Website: apple
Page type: billing-address
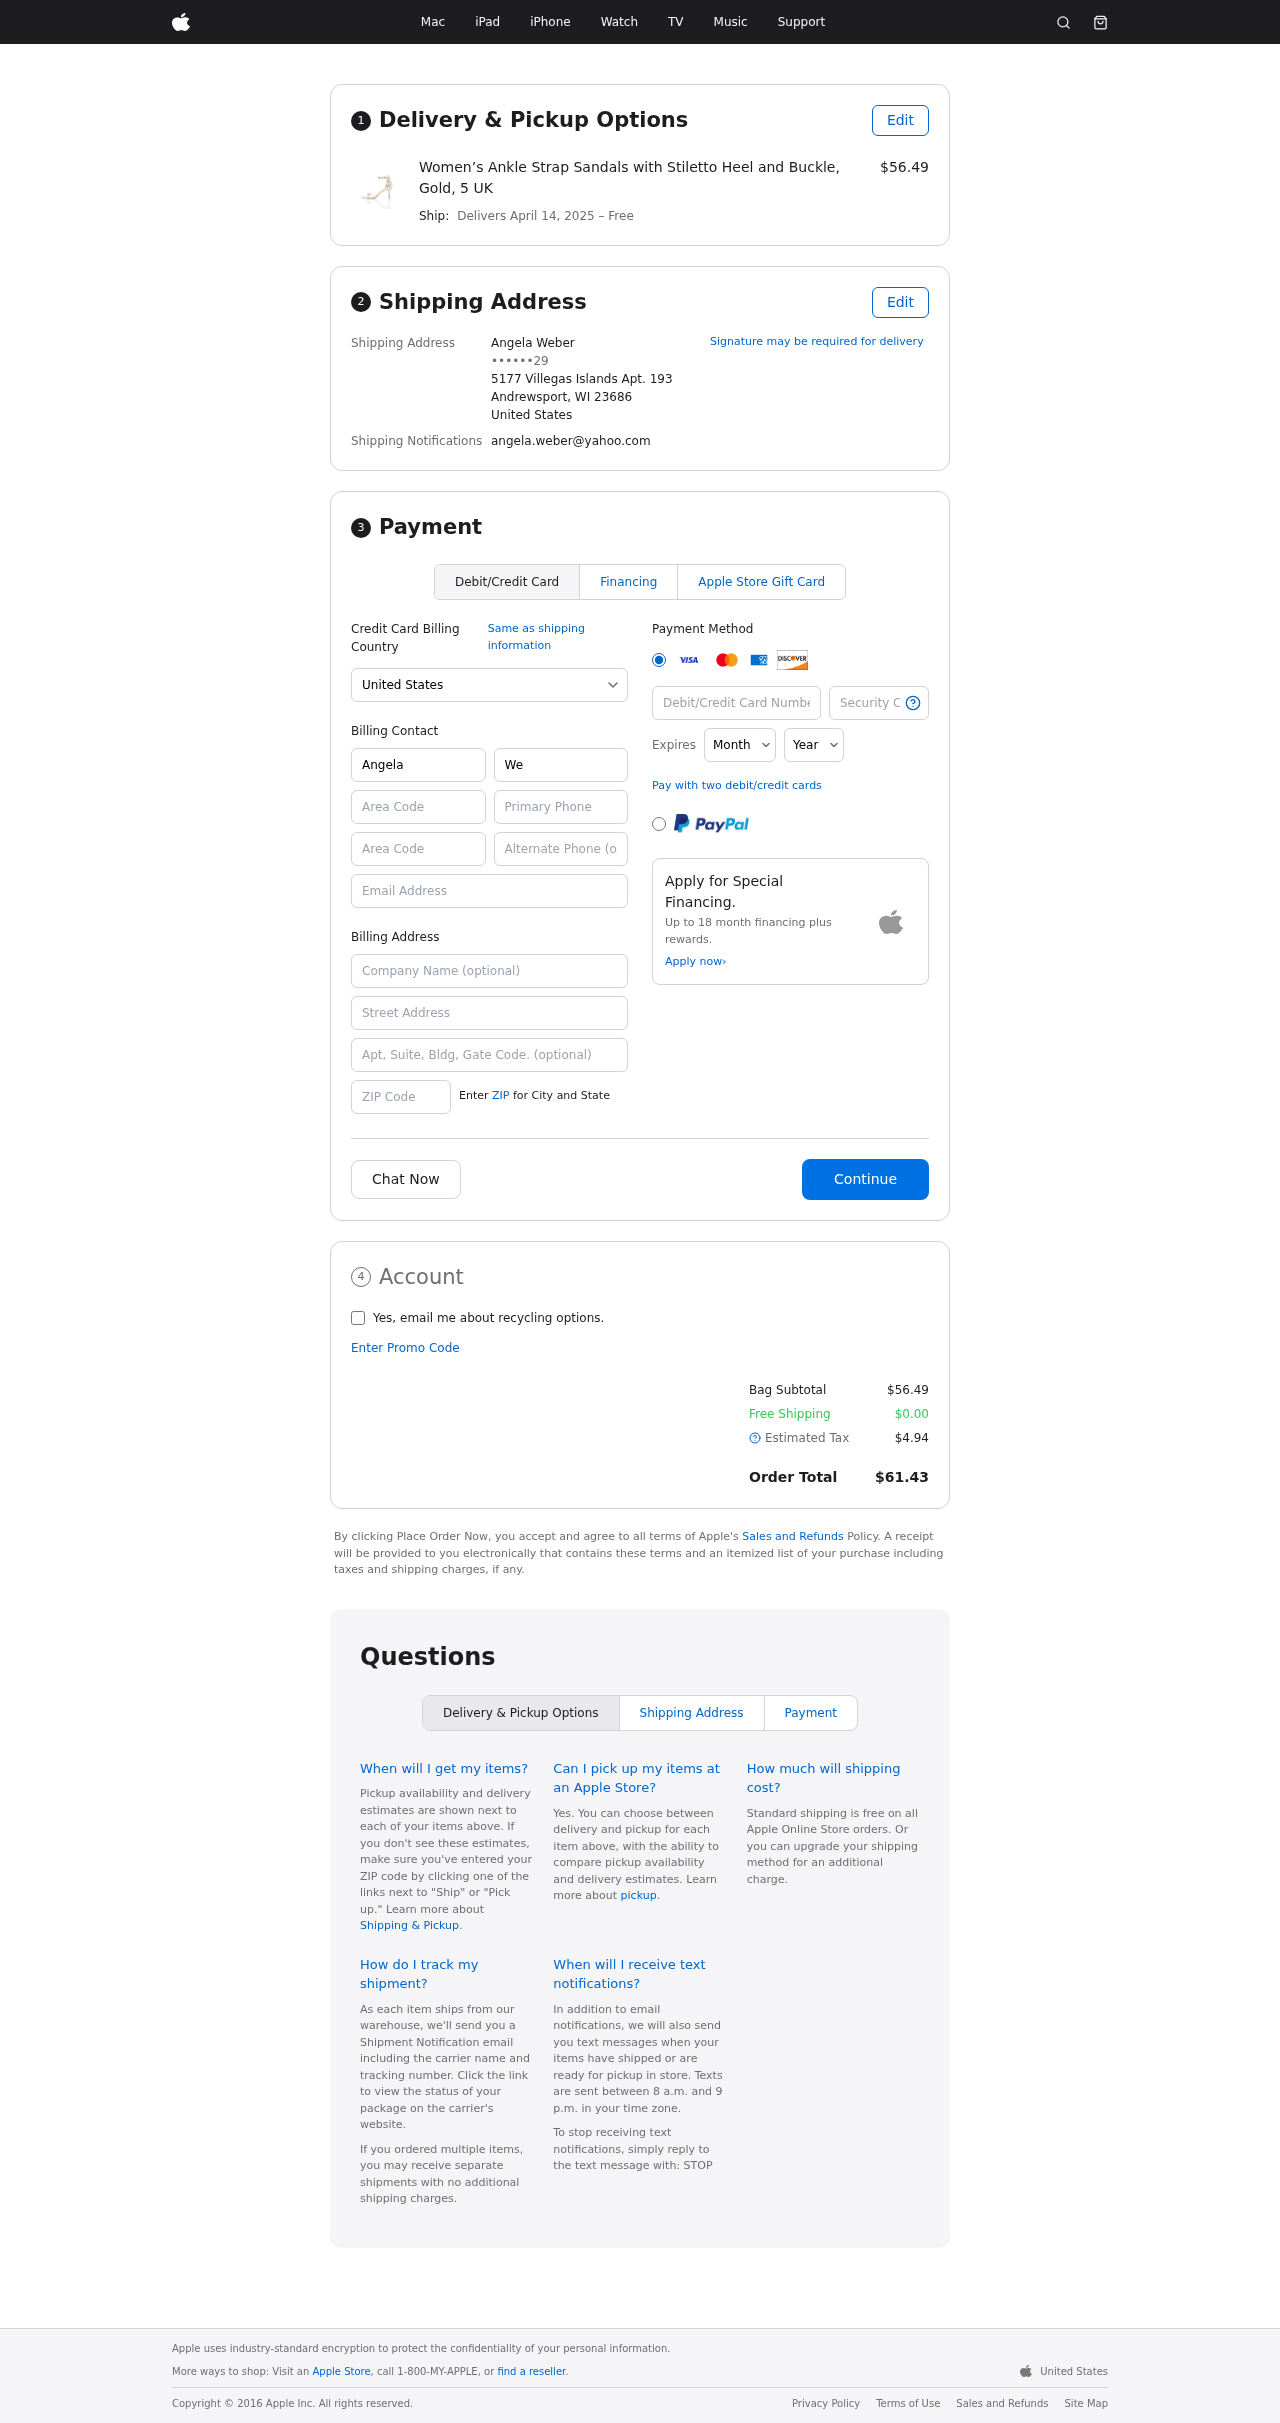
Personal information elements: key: PII_CARD_CVV
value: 8407
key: PII_CARD_EXPIRY_MONTH
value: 05
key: PII_CARD_EXPIRY_YEAR
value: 26
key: PII_CARD_NUMBER
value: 3727 4192 6690 941
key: PII_CITY_STATE_ZIP
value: Andrewsport, WI 23686
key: PII_COUNTRY
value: United States
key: PII_EMAIL
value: angela.weber@yahoo.com
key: PII_FULLNAME
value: Angela Weber
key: PII_STREET
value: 5177 Villegas Islands Apt. 193
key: PII_PHONE_MASKED
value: ••••••29
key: PII_BILLING_FIRSTNAME
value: Angela
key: PII_BILLING_LASTNAME
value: Weber
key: PII_BILLING_PHONE_AREA
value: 898
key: PII_BILLING_PHONE
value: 8987728229
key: PII_BILLING_PHONE_ALT_AREA
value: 891
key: PII_BILLING_PHONE_ALT
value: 8918731672
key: PII_BILLING_EMAIL
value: angela.weber@yahoo.com
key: PII_BILLING_COMPANY
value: Johnson PLC
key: PII_BILLING_STREET
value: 5177 Villegas Islands Apt. 193
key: PII_BILLING_POSTCODE
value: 23686
Product elements: key: PRODUCT1_NAME
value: Women’s Ankle Strap Sandals with Stiletto Heel and Buckle, Gold, 5 UK
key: PRODUCT1_PRICE
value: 56.49
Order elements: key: ORDER_DELIVERY_DATE
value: April 14, 2025
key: ORDER_SUBTOTAL
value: $56.49
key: ORDER_SHIPPING_COST
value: $0.00
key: ORDER_TAX
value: $4.94
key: ORDER_TOTAL
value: $61.43